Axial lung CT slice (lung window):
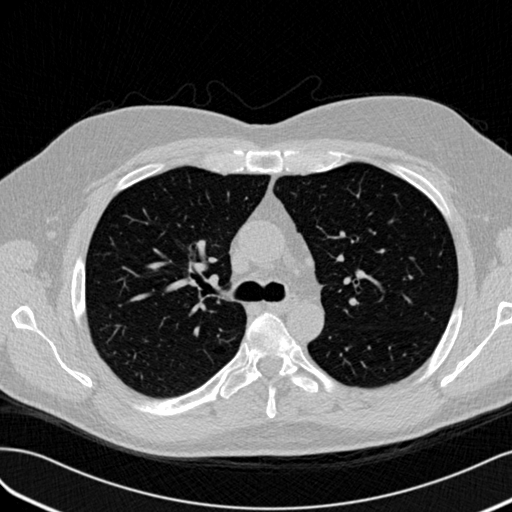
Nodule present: no